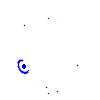
Particle: proton